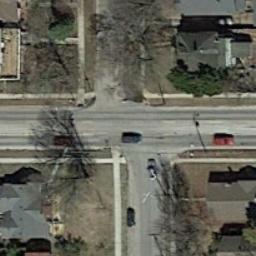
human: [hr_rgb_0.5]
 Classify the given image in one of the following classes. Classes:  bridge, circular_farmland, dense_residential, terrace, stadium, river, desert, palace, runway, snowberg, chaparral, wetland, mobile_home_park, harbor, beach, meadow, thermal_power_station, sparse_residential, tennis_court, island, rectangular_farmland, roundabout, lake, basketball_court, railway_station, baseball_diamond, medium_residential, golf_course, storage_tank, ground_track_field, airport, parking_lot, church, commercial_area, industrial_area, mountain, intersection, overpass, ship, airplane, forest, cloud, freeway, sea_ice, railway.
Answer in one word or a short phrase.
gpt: intersection